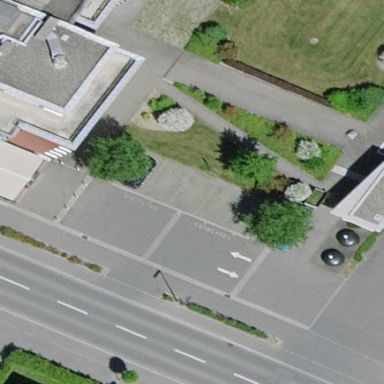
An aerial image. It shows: Street-side parking area.